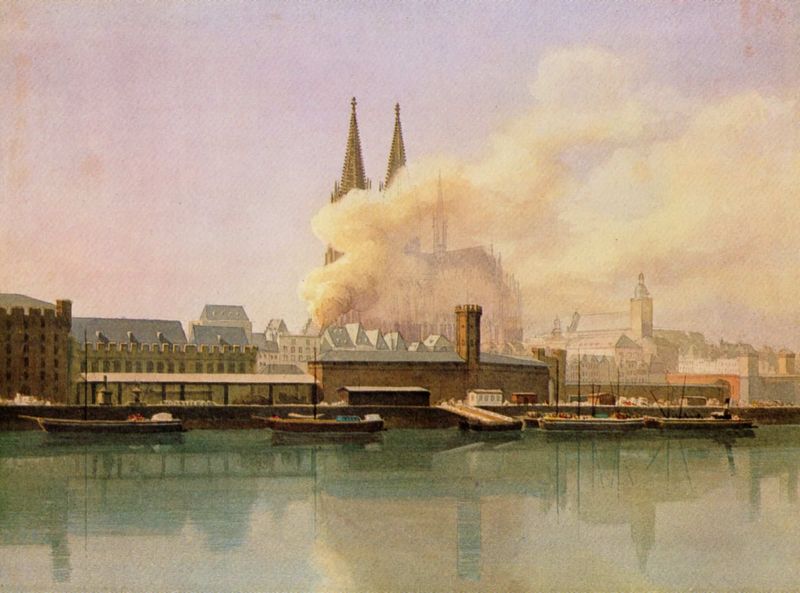
Titel: Köln, Ansicht mit Dom und Brand in der Wehrgasse
Künstler: Wilhelm Scheiner
Standort: Köln
Institution: Stadtmuseum, Graphische Sammlung
Schlagwörter: blau, feuer, gemälde, himmel, meer, wasser, weiß, wolken, aquarell, fluss, grün, impressionismus, kirchturm, landschaft, ocker, stadt, ufer, fenster, grau, hell, dach, gebäude, haus, wolke, expressionismus, malerei, architektur, holland, niederlande, spiegel, bach, häuser, spiegelung, gewässer, kirche, qualm, rauch, spitzen, gotik, rosa, boot, boote, kahn, turm, hellblau, schiff, schiffe, ansicht, fassade, fassaden, vedute, transport, dächer, mauer, dunst, nebel, fabrik, schlot, beladen, hafen, industrie, kähne, hafenmauer, kai, brand, dampf, steg, silouette, zinnen, foto, kirchen, kirchtürme, stadtansicht, türme, dom, kran, wasseroberfläche, kathedrale, real, verdecken, gotisch, industrialisierung, schwaden, rauchwolke, fähre, sakral, bau, waser, anlegestelle, bauten, lager, bauwerk, rhein, gotteshaus, dachreiter, dock, barken, vedoute, köln, schifffahrt, frachtkahn, sachlichkeit, gotische kathedrale, kölner dom, schif, russ, sakralgebäude, echt, schiffart, schigg, rheinauhafen, rheinufer, binnenschifffahrt, cöln, frachtkähne, gross sankt martin kirche, großstmartin, hafengenäude, kölle